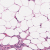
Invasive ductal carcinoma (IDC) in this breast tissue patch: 1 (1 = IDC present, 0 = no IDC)